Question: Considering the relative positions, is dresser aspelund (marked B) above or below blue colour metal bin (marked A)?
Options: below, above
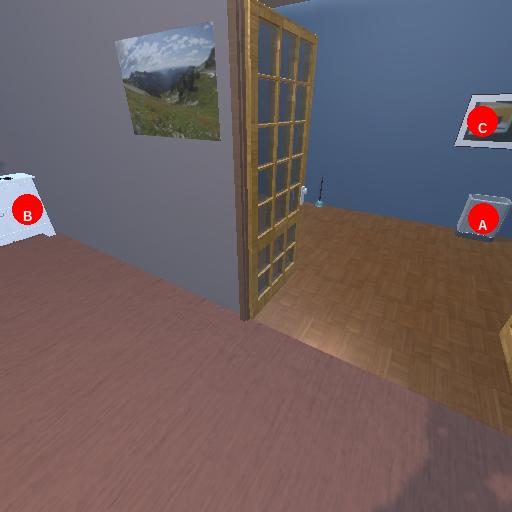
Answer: below